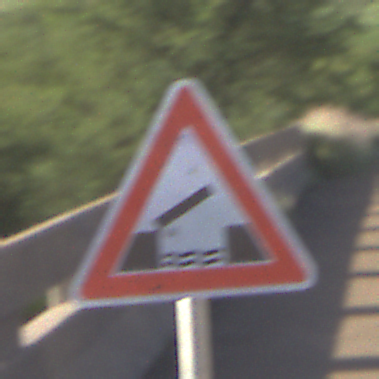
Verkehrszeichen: BeweglicheBruecke
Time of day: MorningAfternoon
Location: Outdoor (RoadRail)
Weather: PartlyCloudy
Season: NotSpecified
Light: Natural